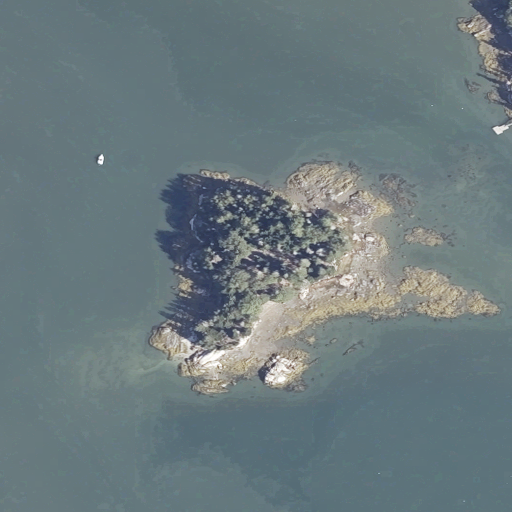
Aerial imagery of island in Maine named Polypod Island containing open water, herbaceous wetlands, and woody wetlands